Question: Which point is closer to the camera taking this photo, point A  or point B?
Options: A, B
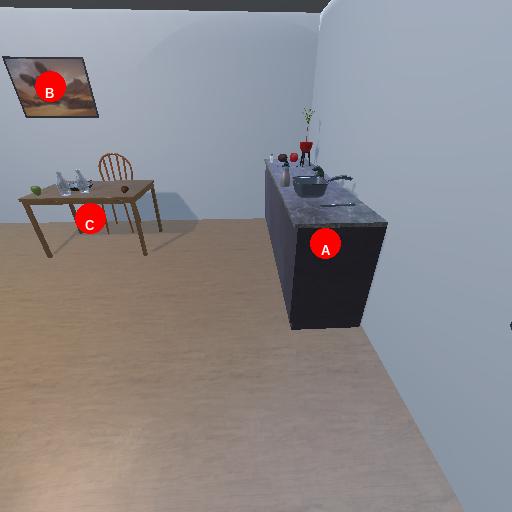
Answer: A